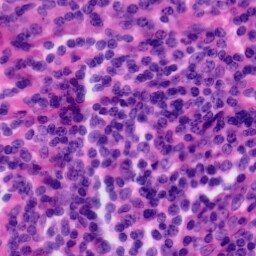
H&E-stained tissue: Tonsil